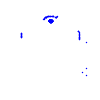
Particle: pion